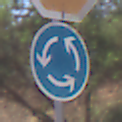
Verkehrszeichen: Kreisverkehr
Zusatzzeichen oben: Stop
Umgebung: Outdoor, RoadRail
Tageszeit: Midday
Wetter: Clear
Licht: Natural
Jahreszeit: NotSpecified
Kontrast: HighContrast